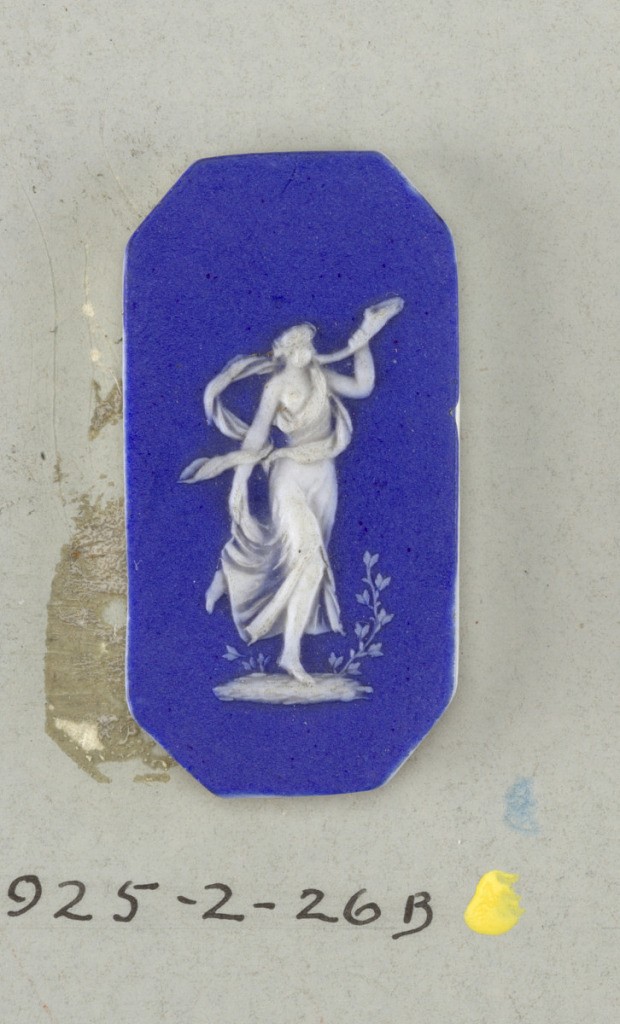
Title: Mount
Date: late 19th century
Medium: Porcelain
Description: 1925-2-26-a/d: Four octagonal mounts in the style of Wedgewood Ja...